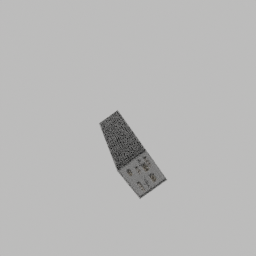
Label: architecture